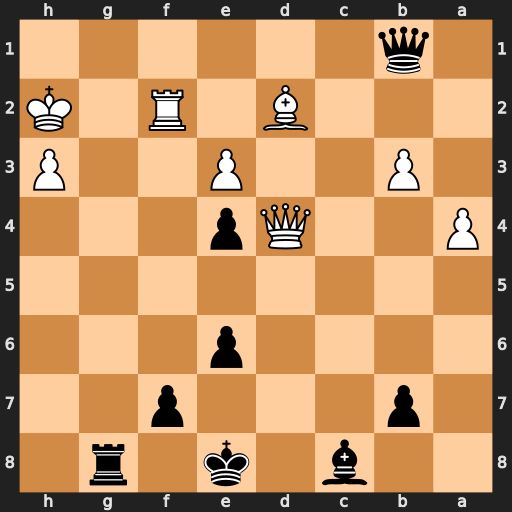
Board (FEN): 2b1k1r1/1p3p2/4p3/8/P2Qp3/1P2P2P/3B1R1K/1q6
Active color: b
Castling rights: -
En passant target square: -
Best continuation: Qg1#